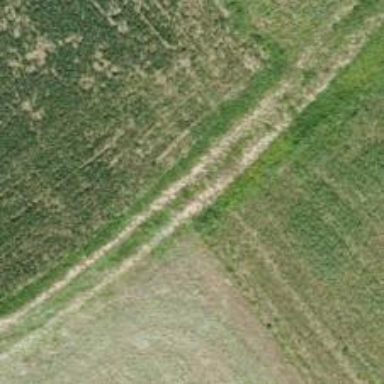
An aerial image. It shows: Gravel track with Grade 3 quality.